Для подзарядки аккумулятора с ЭДС $\mathcal E=12~В $ от мощного источника напряжения $U=5~В$ собрана схема из катушки индуктивностью $L=1~Гн$, диода $Д$ и прерывателя $К$, который периодически замыкается и размыкaется на одинаковые промежутки времени $\tau_1=\tau_2=0.01~с$ (см. рис).
Определите средний ток зарядки аккумулятора. Внутренние сопротивления аккумулятора и источника тока, сопротивления замкнутого прерывателя и диода в прямом направлении считать пренебрежимо малыми.
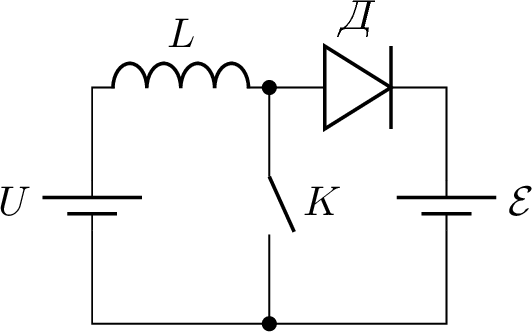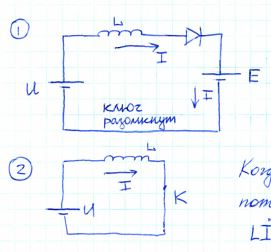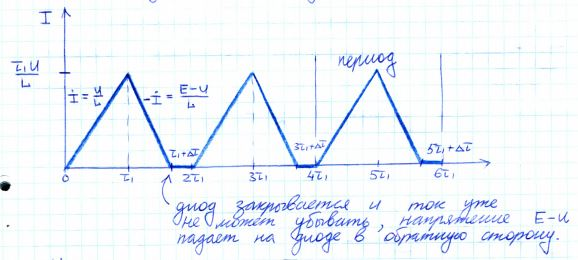
Решение: Рассмотрим установившийся режим.  Когда диод открыт и $K$ разомкнут, $L\dot{I}=U-E < 0$, то есть ток $I$ уменьшается с постоянной скоростью $\frac{E-U}{L}=7~А/с.$Когда ключ замкнут, ток потечет через него.$$L\dot{I}=U \Rightarrow \dot{I}=\frac{U}{L}=5~А/с.$$Ток увеличивается с постоянной скоростью.Поскольку $\tau_{1}=\tau_{2}=0.01~c$ и скорость убывания тока больше скорости возрастания, то $I(t)$ выглядит так в установившемся режиме:  Найдём средний ток $I$.$$\Delta \tau \cdot \frac{E-U}{L}=\tau_{1}\cdot\frac{U}{L} \Rightarrow \Delta\tau=\tau_{1}\cdot\frac{U}{E-U}.$$Площадь под графиком от $0$ до $2\tau_{1}$ равна$$\frac{1}{2}\cdot \frac{\tau_{1}U}{L}\cdot(\tau_{1}+\Delta \tau)=\frac{1}{2}\frac{\tau_{1}^{2}U}{L}\left(1+\frac{U}{E-U}\right)=\frac{1}{2}\frac{\tau_{1}^{2}EU}{L(E-U)}.$$$$I_{ср}=\frac{1}{2\tau_{1}}\cdot(\frac{1}{2}\frac{\tau_{1}^{2}EU}{L(E-U)})=\frac{\tau_{1}EU}{4L(E-U)}=21.4~мА,$$где $\frac{1}{2\tau_{1}}\cdot\left(\frac{1}{2}\frac{\tau_{1}^{2}EU}{L(E-U)}\right)$ — средний ток за период.
Ответ: $$\frac{\tau_1EU}{4L(E-U)}\approx 21.4~мА.$$
Темы:
T, Электричество, Всероссийские, Электрические цепи, RL-цепи, Цепь с диодом